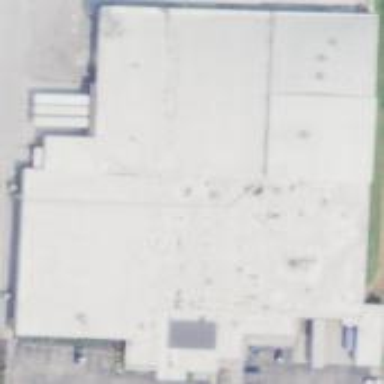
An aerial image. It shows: Industrial building.